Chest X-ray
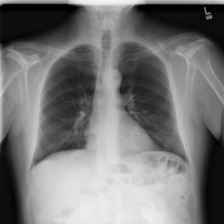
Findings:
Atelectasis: negative
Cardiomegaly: negative
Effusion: negative
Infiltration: negative
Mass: negative
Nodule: negative
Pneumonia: negative
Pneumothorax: negative
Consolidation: negative
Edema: negative
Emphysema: negative
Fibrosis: negative
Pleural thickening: negative
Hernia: negative